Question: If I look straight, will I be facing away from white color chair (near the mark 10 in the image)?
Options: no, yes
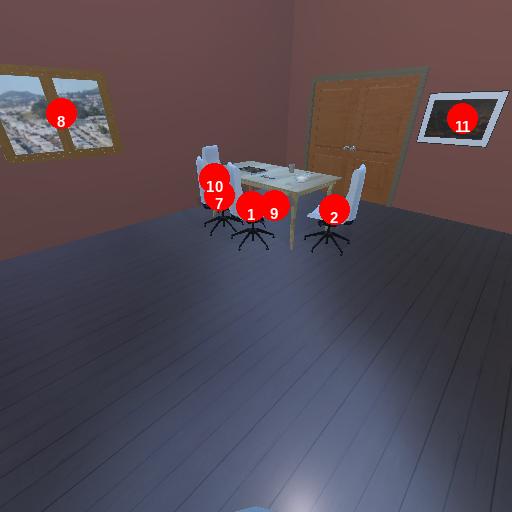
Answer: no